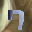
Label: 7